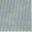
Piece: xx